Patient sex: M
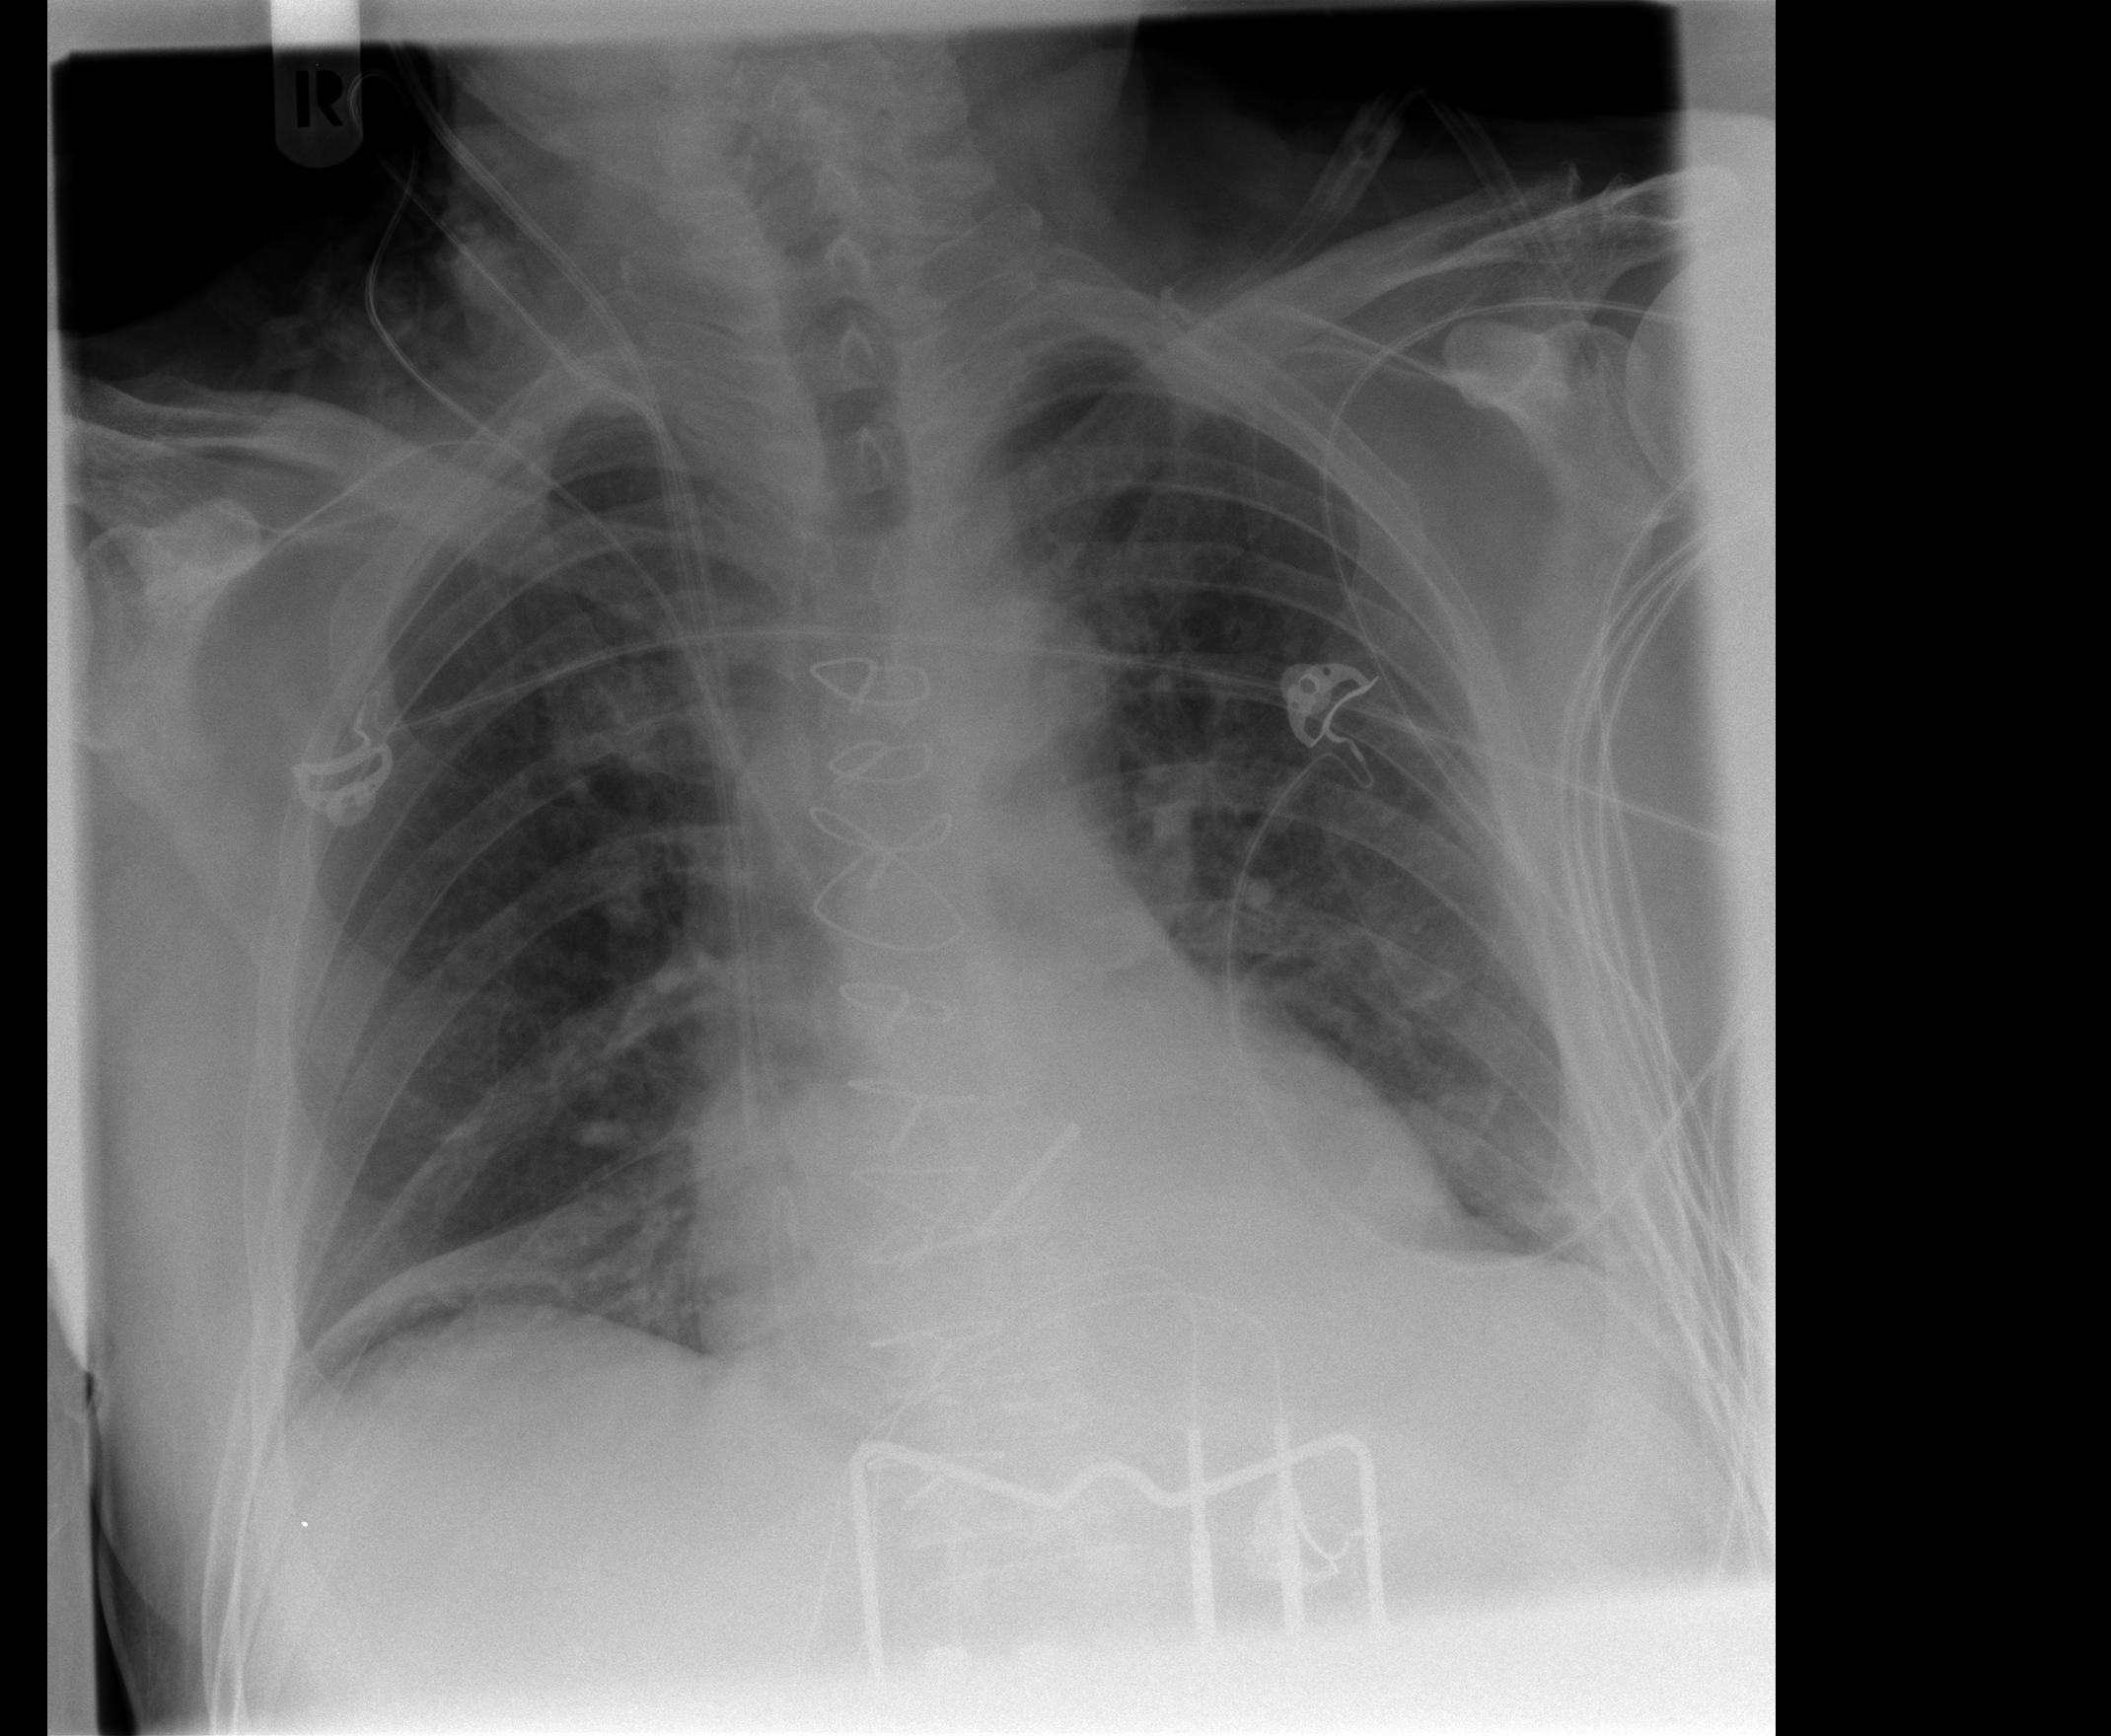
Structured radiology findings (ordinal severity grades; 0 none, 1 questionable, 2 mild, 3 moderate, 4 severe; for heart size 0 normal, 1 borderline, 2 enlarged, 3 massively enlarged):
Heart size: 0
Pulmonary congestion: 2
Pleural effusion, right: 0
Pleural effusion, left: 0
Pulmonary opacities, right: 0
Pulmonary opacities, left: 0
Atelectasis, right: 2
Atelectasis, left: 2